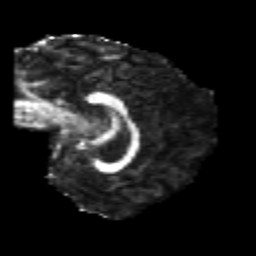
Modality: FA
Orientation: sagittal
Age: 25
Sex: female
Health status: healthy
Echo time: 0.074 s